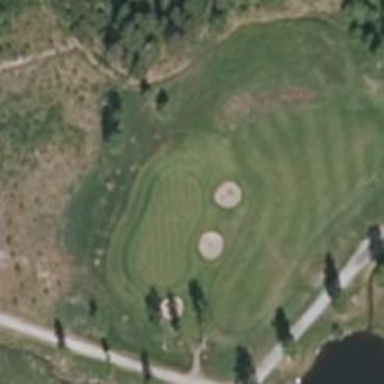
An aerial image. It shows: Golf hole.